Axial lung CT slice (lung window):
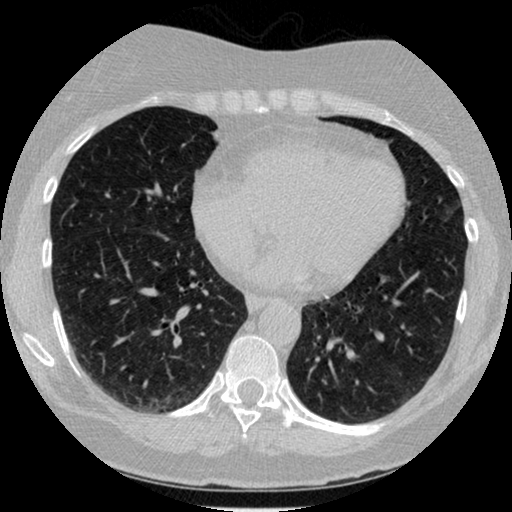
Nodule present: no